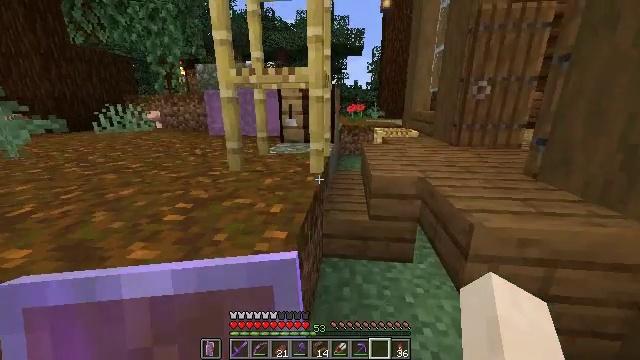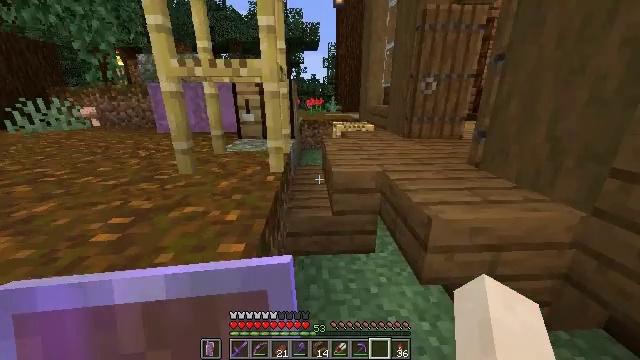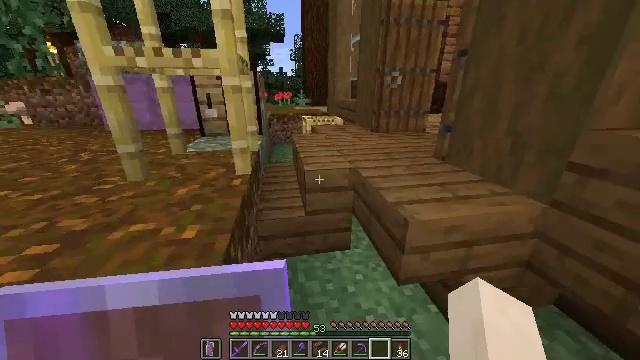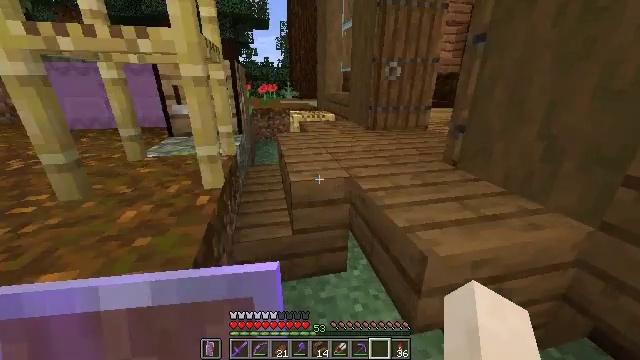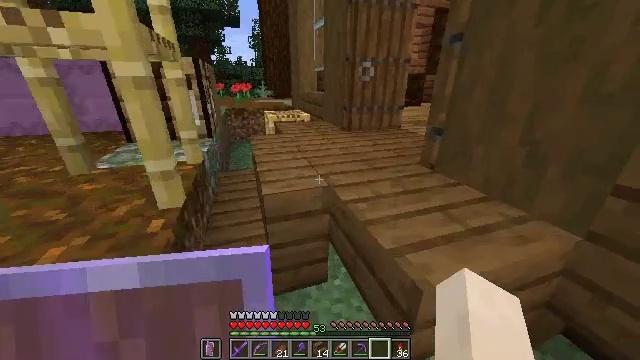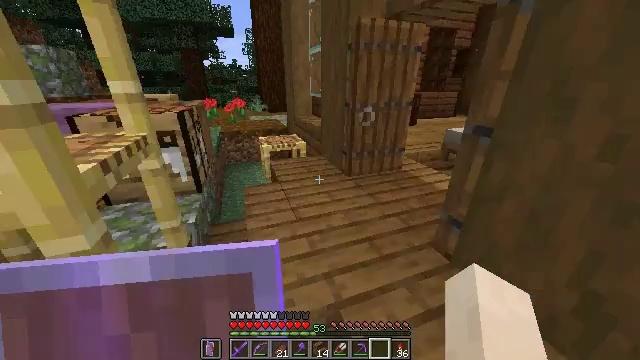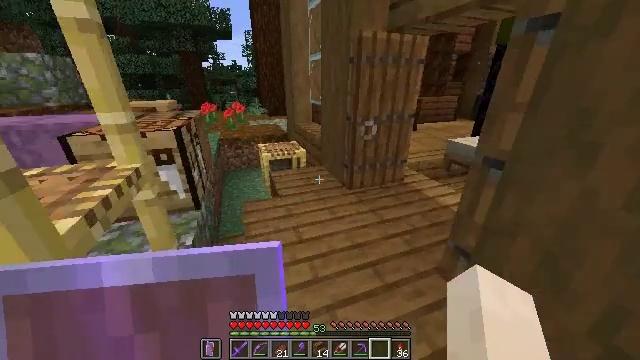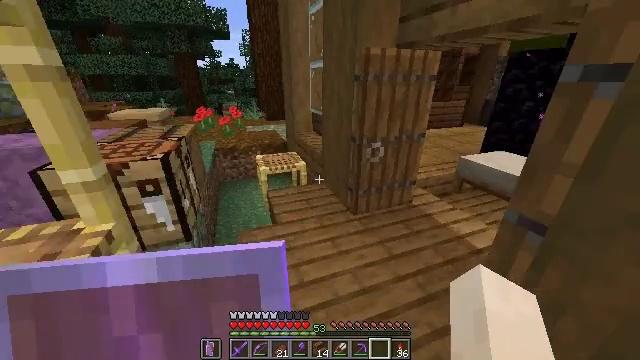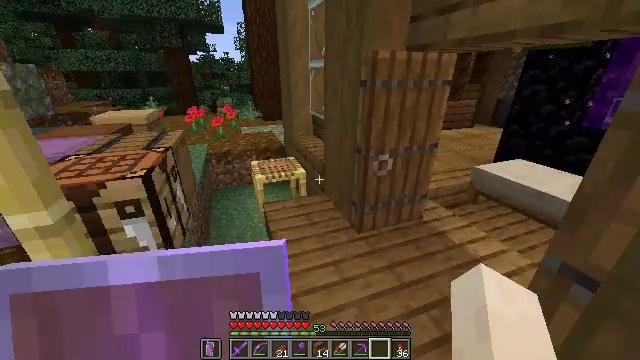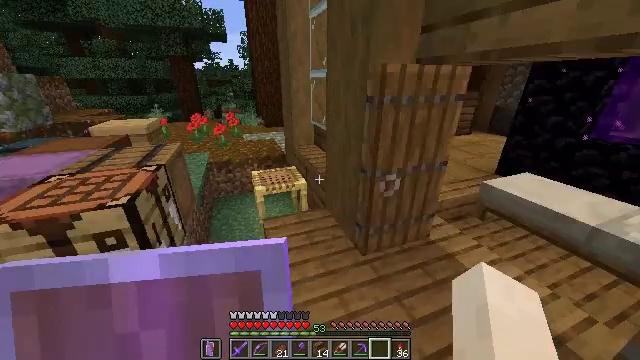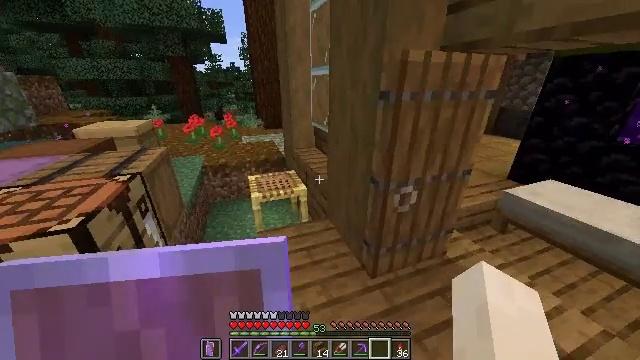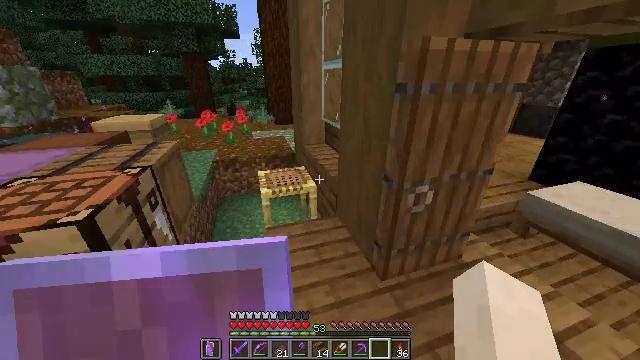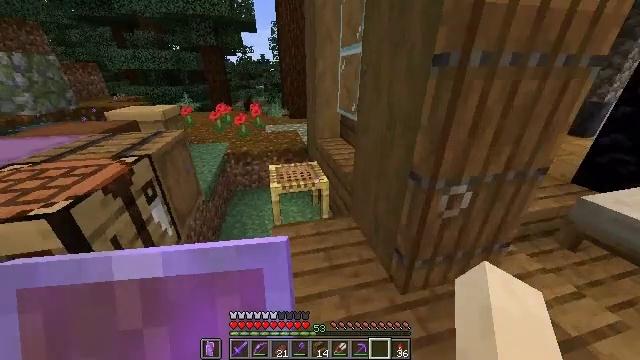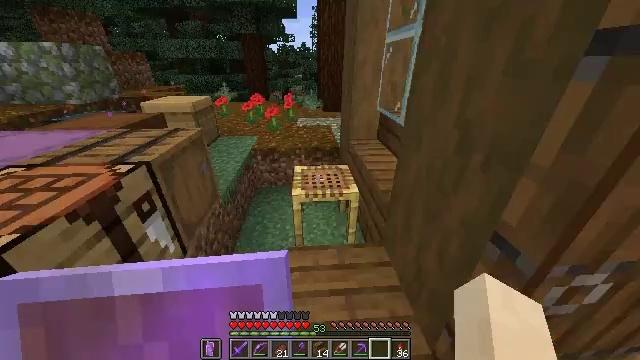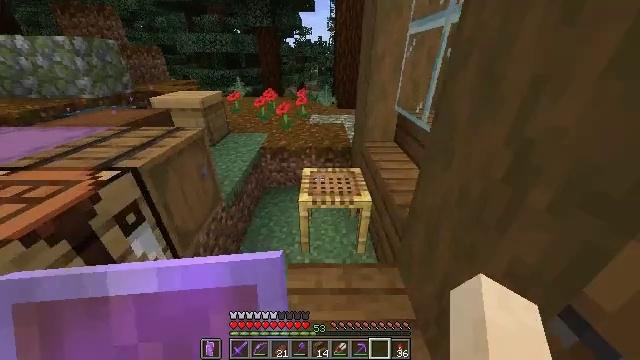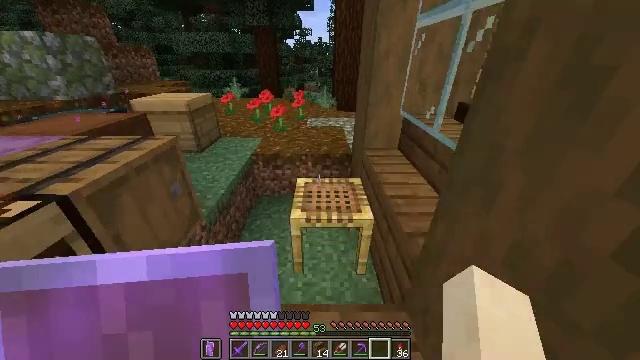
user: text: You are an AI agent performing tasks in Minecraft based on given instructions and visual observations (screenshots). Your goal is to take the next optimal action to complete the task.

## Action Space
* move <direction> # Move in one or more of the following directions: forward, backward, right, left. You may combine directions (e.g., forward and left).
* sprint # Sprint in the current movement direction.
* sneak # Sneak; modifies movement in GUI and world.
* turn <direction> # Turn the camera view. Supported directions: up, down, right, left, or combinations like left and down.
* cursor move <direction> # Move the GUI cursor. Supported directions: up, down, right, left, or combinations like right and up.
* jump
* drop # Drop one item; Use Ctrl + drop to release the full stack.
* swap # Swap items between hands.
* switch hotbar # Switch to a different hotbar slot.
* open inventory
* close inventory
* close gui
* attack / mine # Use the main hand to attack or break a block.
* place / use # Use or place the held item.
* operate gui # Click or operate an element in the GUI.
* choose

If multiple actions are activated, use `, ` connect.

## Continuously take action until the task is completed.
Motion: motion action
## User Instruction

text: Retrieve vines from walls or cliffs.
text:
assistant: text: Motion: move forward, sprint, turn right and down
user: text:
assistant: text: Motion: move forward, sprint, turn right and down
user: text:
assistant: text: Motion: move forward, sprint, turn right
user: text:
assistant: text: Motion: move forward, sprint, turn right and down, jump
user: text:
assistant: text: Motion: move forward, sprint, turn right, jump
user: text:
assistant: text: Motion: move forward, sprint, jump
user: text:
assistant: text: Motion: move forward, sprint, jump
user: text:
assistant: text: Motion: move forward, sprint, jump
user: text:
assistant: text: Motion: move forward, sprint
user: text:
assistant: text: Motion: move forward, sprint
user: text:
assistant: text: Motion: move forward, sprint, turn left
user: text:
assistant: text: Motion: move forward, sprint, turn left
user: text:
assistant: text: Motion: move forward, sprint, turn left and down
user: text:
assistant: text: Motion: move forward, sprint, turn left and down
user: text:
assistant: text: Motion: move forward, sprint
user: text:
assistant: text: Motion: move forward, sprint
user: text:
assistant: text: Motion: move forward, sprint
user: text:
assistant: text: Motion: move forward, sprint
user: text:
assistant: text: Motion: move forward, sprint
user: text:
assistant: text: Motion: move forward, sprint
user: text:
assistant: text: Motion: move forward, sprint
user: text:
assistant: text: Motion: move forward, sprint
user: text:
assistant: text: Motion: move forward, sprint
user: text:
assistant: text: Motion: move forward, sprint
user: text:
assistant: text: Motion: move forward, sprint
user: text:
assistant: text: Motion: move forward, sprint
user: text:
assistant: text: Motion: move forward, sprint
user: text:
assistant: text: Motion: move forward, sprint
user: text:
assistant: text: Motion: move forward, sprint
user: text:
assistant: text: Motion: move forward, sprint